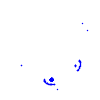
Particle: proton